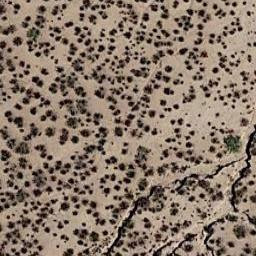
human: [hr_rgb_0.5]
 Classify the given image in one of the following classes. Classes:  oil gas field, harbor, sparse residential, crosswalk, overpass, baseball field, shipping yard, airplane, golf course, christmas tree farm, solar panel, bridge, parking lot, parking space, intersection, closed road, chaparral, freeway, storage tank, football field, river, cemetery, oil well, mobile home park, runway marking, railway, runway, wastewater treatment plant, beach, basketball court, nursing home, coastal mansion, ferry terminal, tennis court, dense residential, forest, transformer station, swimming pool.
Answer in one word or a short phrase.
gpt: chaparral